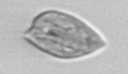
Label: Prorocentrum_dentatum